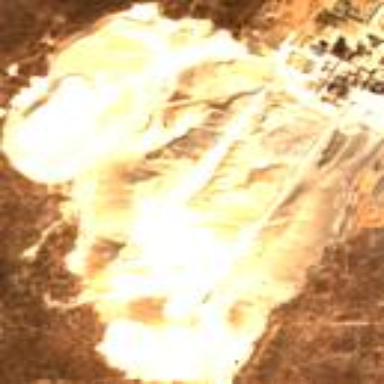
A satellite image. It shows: Quarry industrial depot rich in limestone and dimension stone resources.